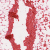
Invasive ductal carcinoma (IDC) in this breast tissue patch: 0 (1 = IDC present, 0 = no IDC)